Question: I am trying to insert a uipopover with uidatepicker in it with two buttons - Cancel and Done. I was able to design the layout using storyboard with the help of <URL> and
<URL>
But, I am not able to get the date from uidatepicker to uiviewcontroller when Done button is pressed. I am new to ios programming and i find delegate methods very confusing. Could somebody shed some light?
Help much appreciated. Thank you :)

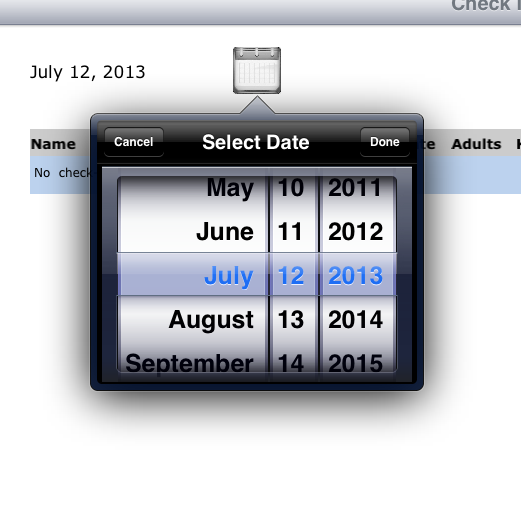
Answer: You are absolutely correct one way to get the value in view controller is to implement delegate functions. These are very easy if you understand at the technical level. I will try to explain it here.
you have to define the protocol in the datePickerViewcontrollerClass.h like this
> '''
@protocol TimePopupViewControllerDelegate <NSObject>
-(void)returnSelectedDate:(NSDate*)date;
@end
'''
and create a instance of 'id' type for passing the reference of mainViewController like this.
> @property (nonatomic, assign) id < TimePopupViewControllerDelegate > delegate;
in MainViewController.m where you are creating instance of datePickerViewcontrollerClass, you have to set the delegate like this
> '''
datePickerViewcontrollerClass *myViewControllerForPopover =[[datePickerViewcontrollerClass alloc] init];
myViewControllerForPopover.delegate = self;
'''
in the method where you getting the date from picker in datePickerViewcontrollerClass.m class you have to pass it to main class using delegate.
> '''
-(void)viewDidDisappear:(BOOL)animated{
[_delegate returnSelectedDate:datepicker.date];
[super viewWillDisappear:animated];
'''
}
you can write this in any method I have written in ViewWillDisappear or any other method.
After this in MainViewController this method get called and you can retrieve the selected date
> '''
-(void)returnSelectedDate:(NSDate *)date{
}
'''
Technically you are passing the referece of mainViewController instance to your datePickerViewcontrollerClass and calling the methods on mainViewController from datePickerViewcontrollerClass
I hope I will be able to explain it clearly if you still any doubt you can comment.